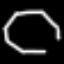
Label: octagon